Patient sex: M
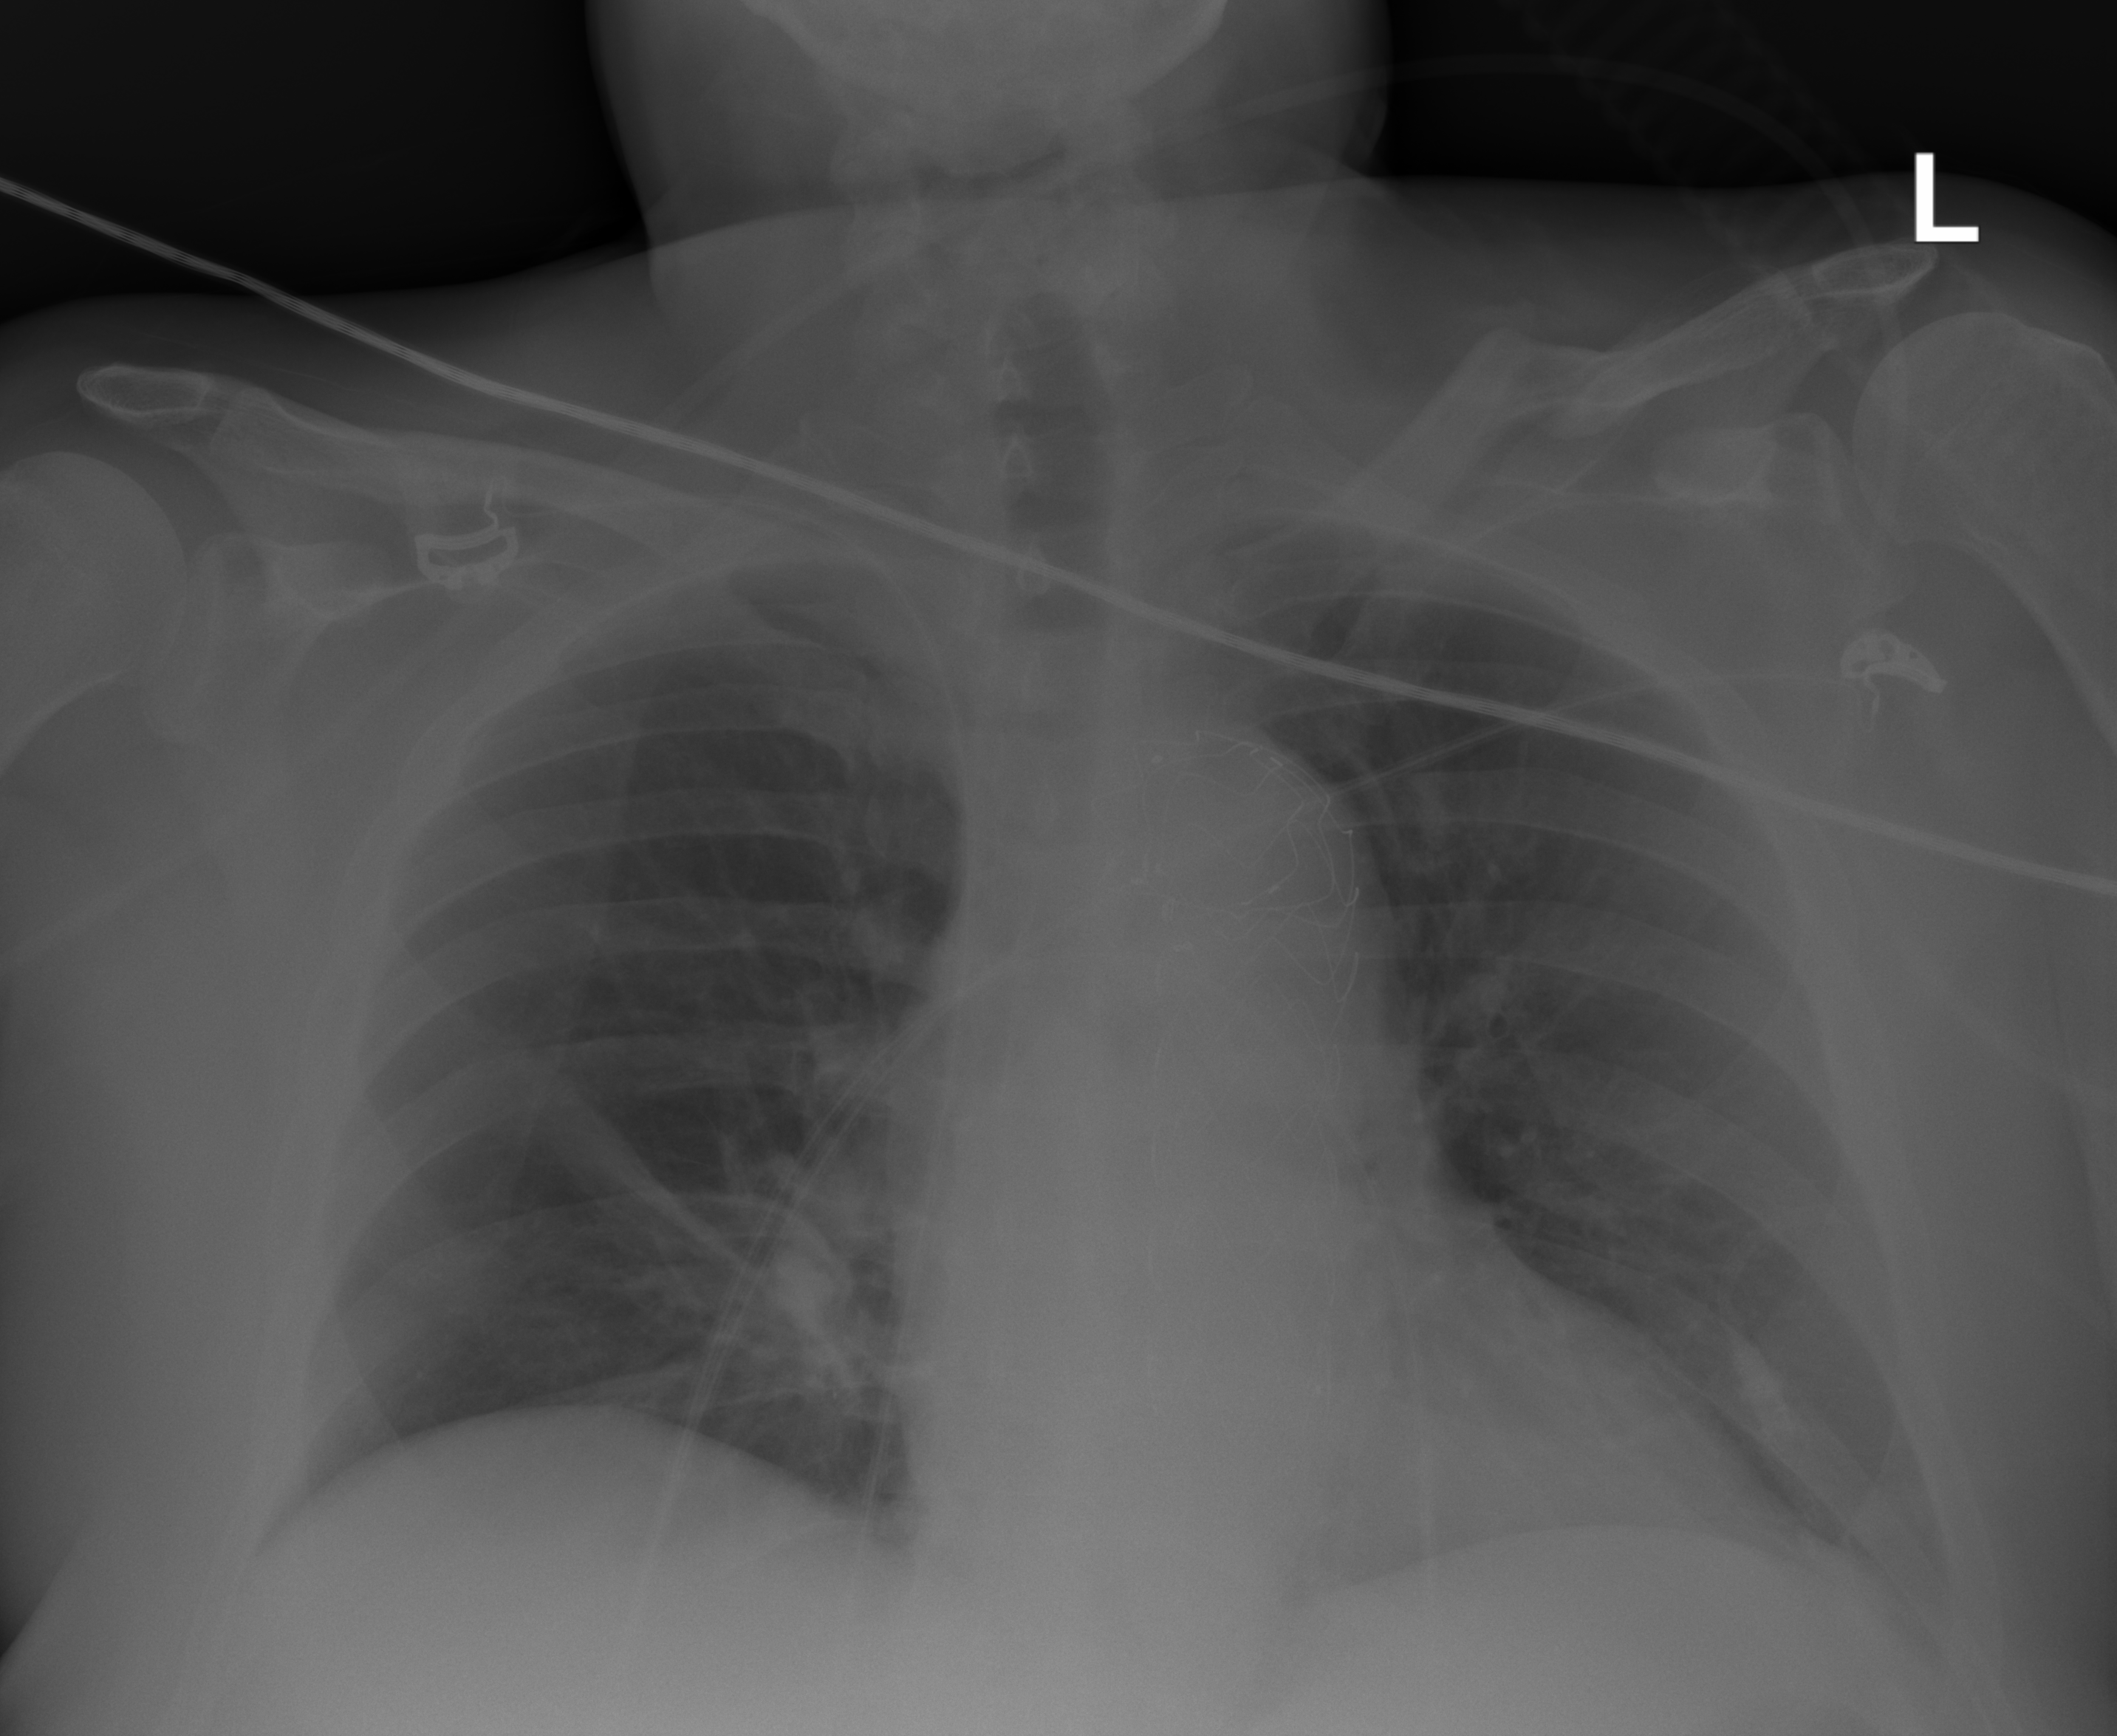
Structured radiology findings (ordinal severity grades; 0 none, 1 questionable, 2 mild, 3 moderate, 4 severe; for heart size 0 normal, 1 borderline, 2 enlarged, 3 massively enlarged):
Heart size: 2
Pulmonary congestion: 0
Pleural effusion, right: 0
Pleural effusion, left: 0
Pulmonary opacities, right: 0
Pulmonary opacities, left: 0
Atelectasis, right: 2
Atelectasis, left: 0